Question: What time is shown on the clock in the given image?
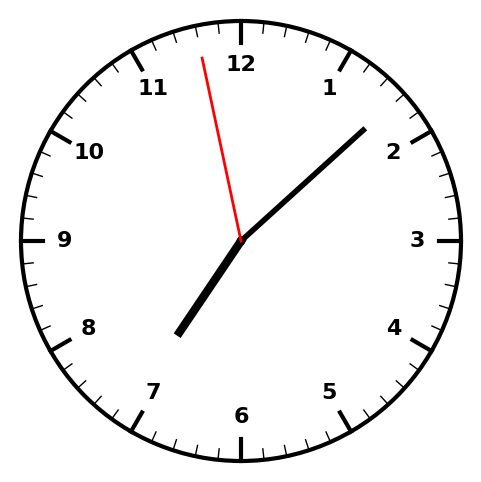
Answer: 07:07:58